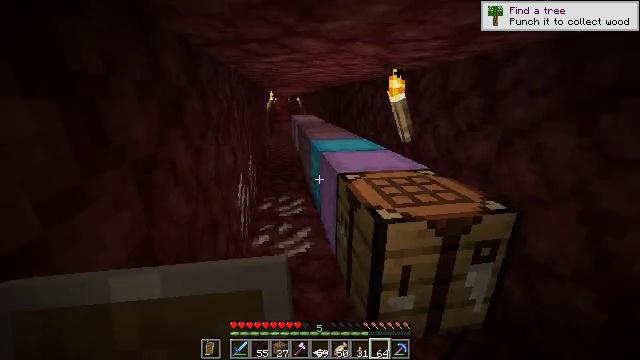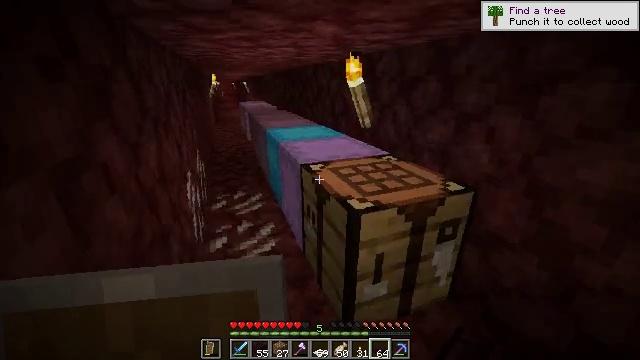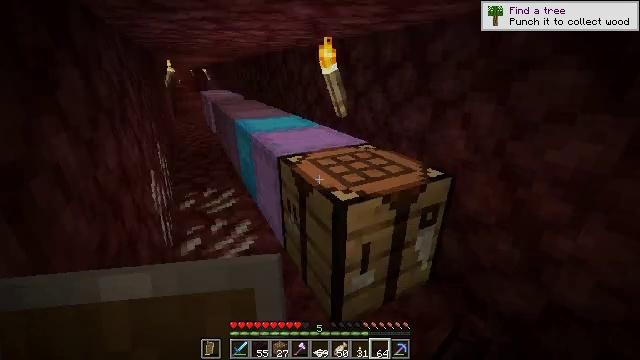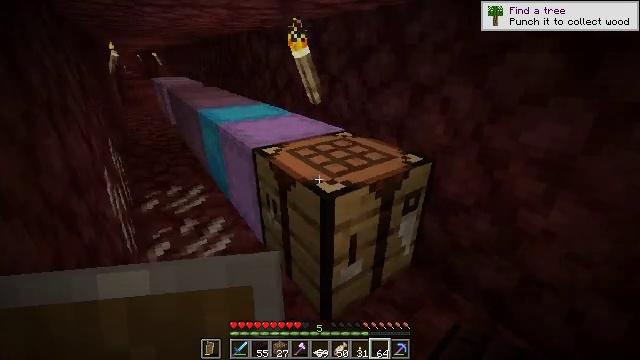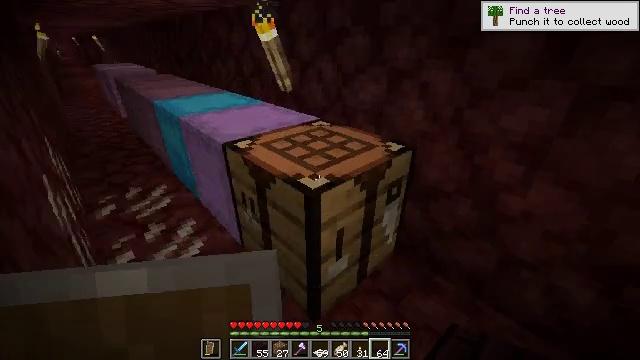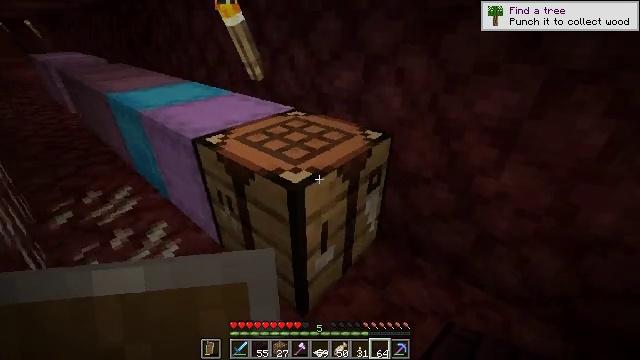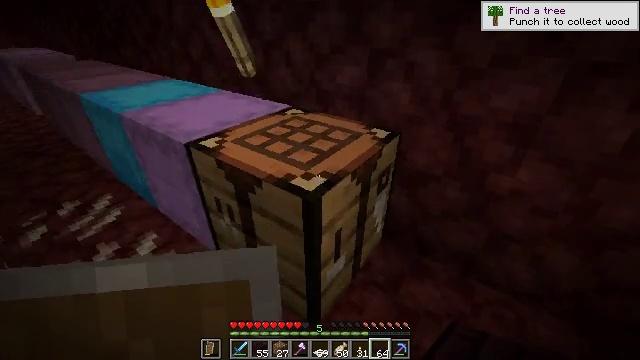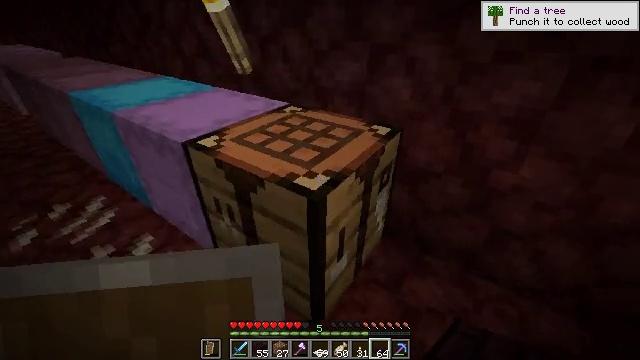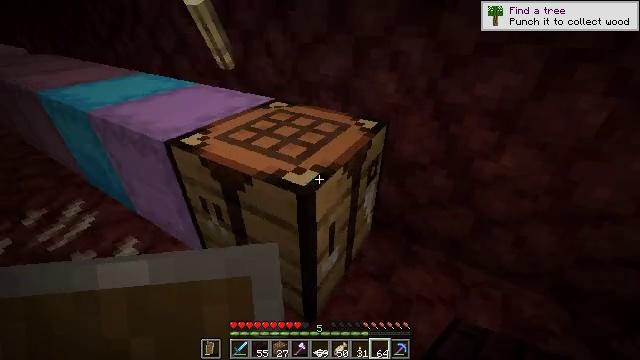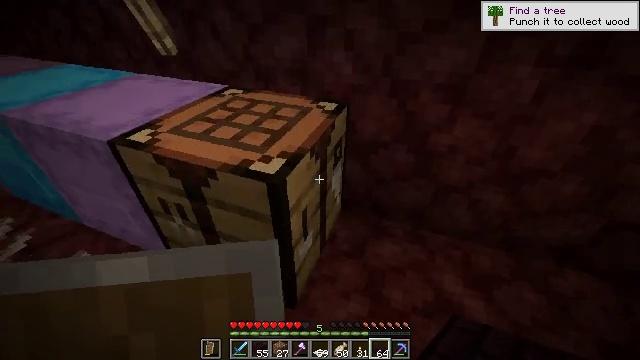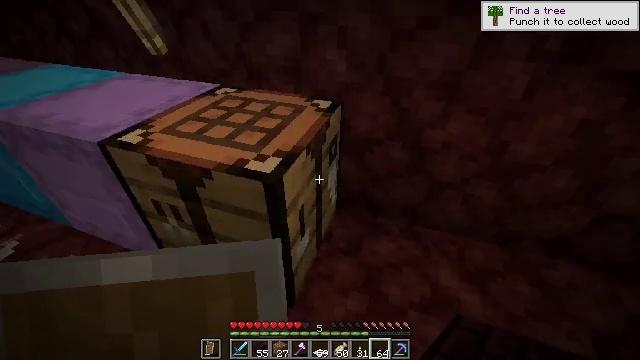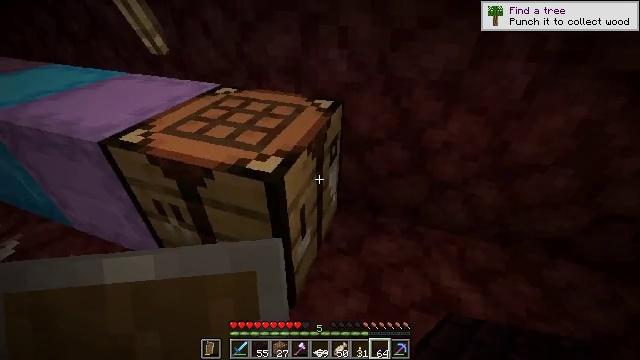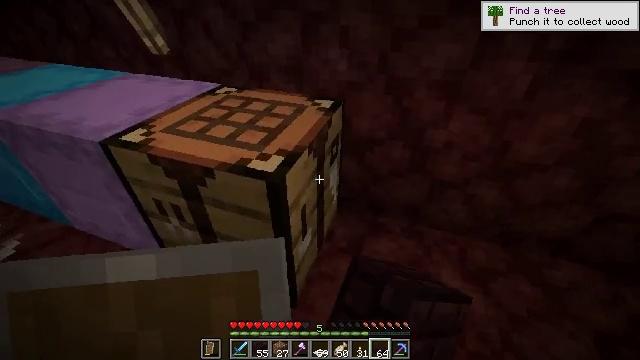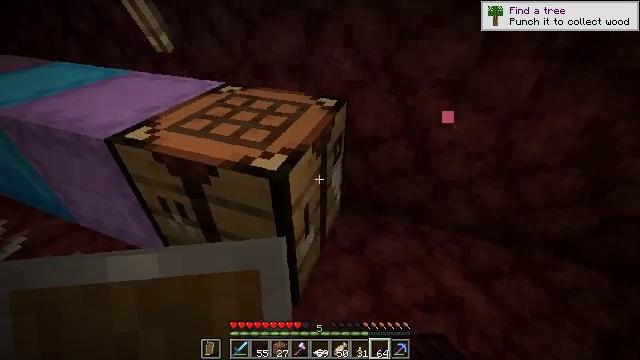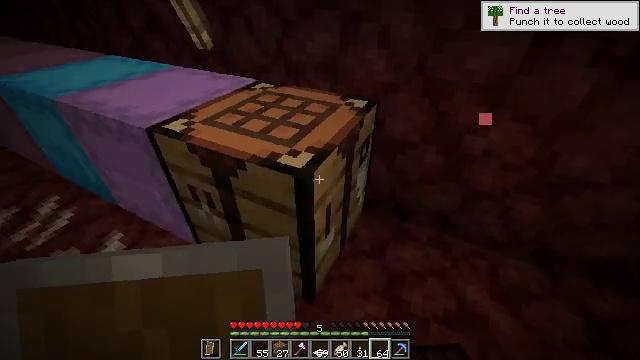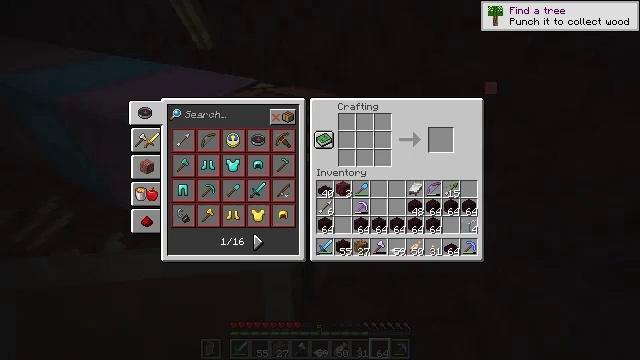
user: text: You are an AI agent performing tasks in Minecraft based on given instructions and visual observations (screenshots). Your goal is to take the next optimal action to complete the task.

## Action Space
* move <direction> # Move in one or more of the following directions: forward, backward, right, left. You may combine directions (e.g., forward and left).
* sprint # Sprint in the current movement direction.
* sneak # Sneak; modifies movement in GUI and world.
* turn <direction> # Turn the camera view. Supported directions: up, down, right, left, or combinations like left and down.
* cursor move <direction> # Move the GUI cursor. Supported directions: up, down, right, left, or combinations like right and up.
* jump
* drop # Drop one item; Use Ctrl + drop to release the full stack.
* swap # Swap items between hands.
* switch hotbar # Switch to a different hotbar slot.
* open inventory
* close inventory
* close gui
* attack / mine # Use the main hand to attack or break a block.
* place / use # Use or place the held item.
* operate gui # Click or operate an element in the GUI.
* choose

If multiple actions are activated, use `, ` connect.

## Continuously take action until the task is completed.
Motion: motion action
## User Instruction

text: Get nether brick stairs from nether bricks in a crafting table.
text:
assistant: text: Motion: move left, turn right and down
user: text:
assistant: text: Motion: move left, turn right and down
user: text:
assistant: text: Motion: move left, turn right and down
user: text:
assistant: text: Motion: move left, turn right and down
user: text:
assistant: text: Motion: move left, turn right and down
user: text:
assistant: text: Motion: turn right and down
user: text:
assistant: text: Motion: turn right
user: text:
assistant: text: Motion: turn right and down
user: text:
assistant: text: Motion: turn right and down
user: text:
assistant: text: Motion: turn right, use / place
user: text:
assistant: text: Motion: use / place
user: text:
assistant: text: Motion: use / place
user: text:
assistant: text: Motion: no_op
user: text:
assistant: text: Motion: turn left
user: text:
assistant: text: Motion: cursor move left and up, open gui
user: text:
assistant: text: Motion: cursor move right and down
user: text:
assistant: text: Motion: no_op
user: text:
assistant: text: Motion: no_op
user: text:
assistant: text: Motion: no_op
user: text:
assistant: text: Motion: no_op
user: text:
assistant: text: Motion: no_op
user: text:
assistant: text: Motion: cursor move right
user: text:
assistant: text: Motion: cursor move right
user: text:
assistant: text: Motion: no_op
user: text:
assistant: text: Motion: cursor move right
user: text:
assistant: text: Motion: cursor move right
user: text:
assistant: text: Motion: cursor move down
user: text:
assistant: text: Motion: cursor move down
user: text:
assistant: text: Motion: no_op
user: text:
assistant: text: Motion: no_op